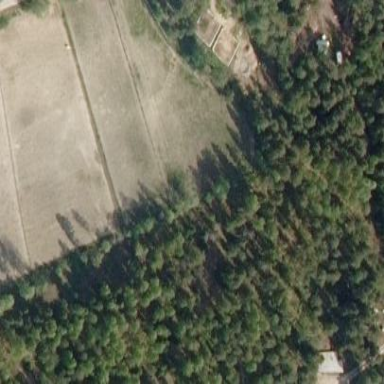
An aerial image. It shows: Fence surrounding area used for animal keeping.